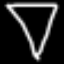
Label: diamond